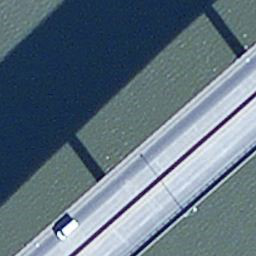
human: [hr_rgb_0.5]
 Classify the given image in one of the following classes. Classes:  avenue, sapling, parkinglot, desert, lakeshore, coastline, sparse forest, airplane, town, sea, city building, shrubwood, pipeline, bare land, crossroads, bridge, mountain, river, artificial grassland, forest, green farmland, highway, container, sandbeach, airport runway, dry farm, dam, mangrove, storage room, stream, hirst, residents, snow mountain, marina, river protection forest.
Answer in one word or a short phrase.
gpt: bridge